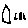
Label: hexagon